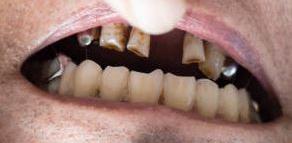
Condition: hypodontia